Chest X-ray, PA view. Patient: 84 years old, sex M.
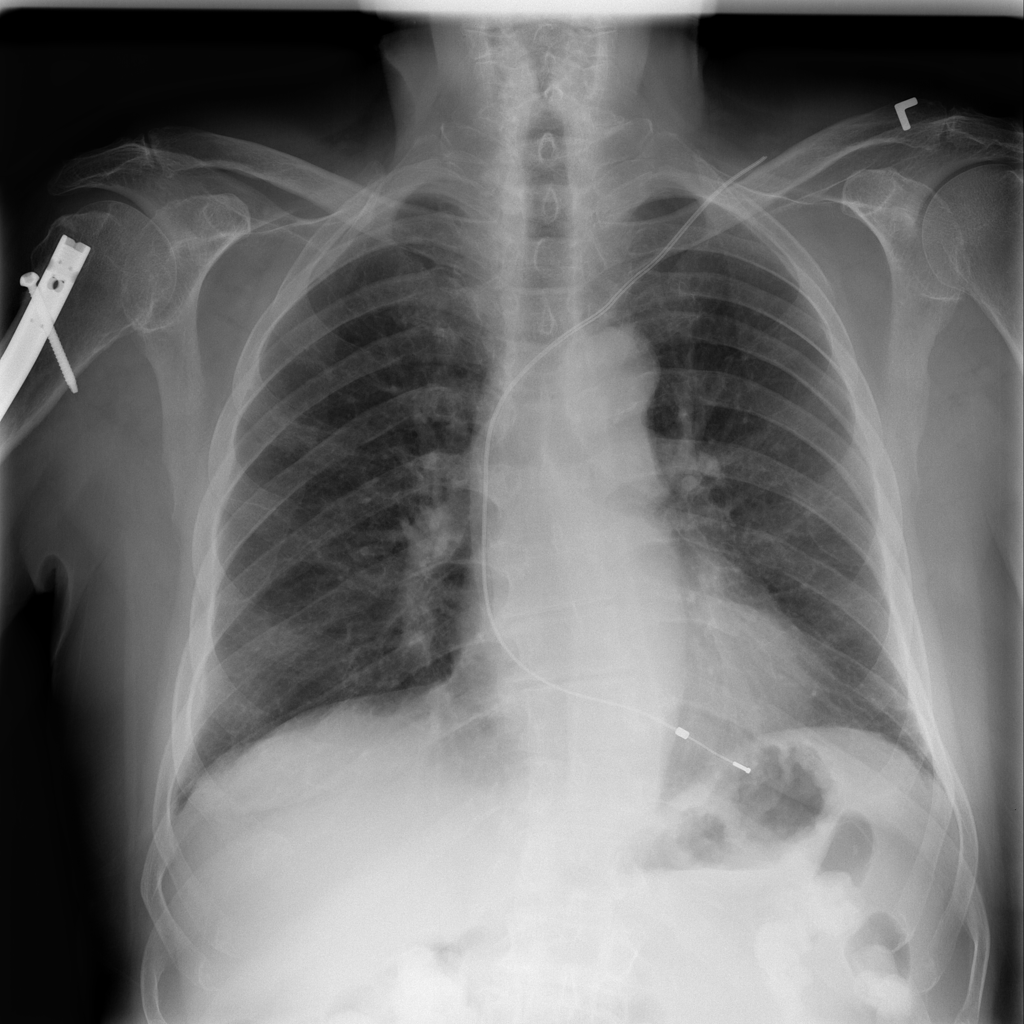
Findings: Pneumonia